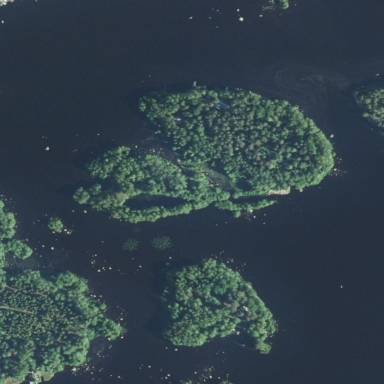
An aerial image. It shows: Islet.